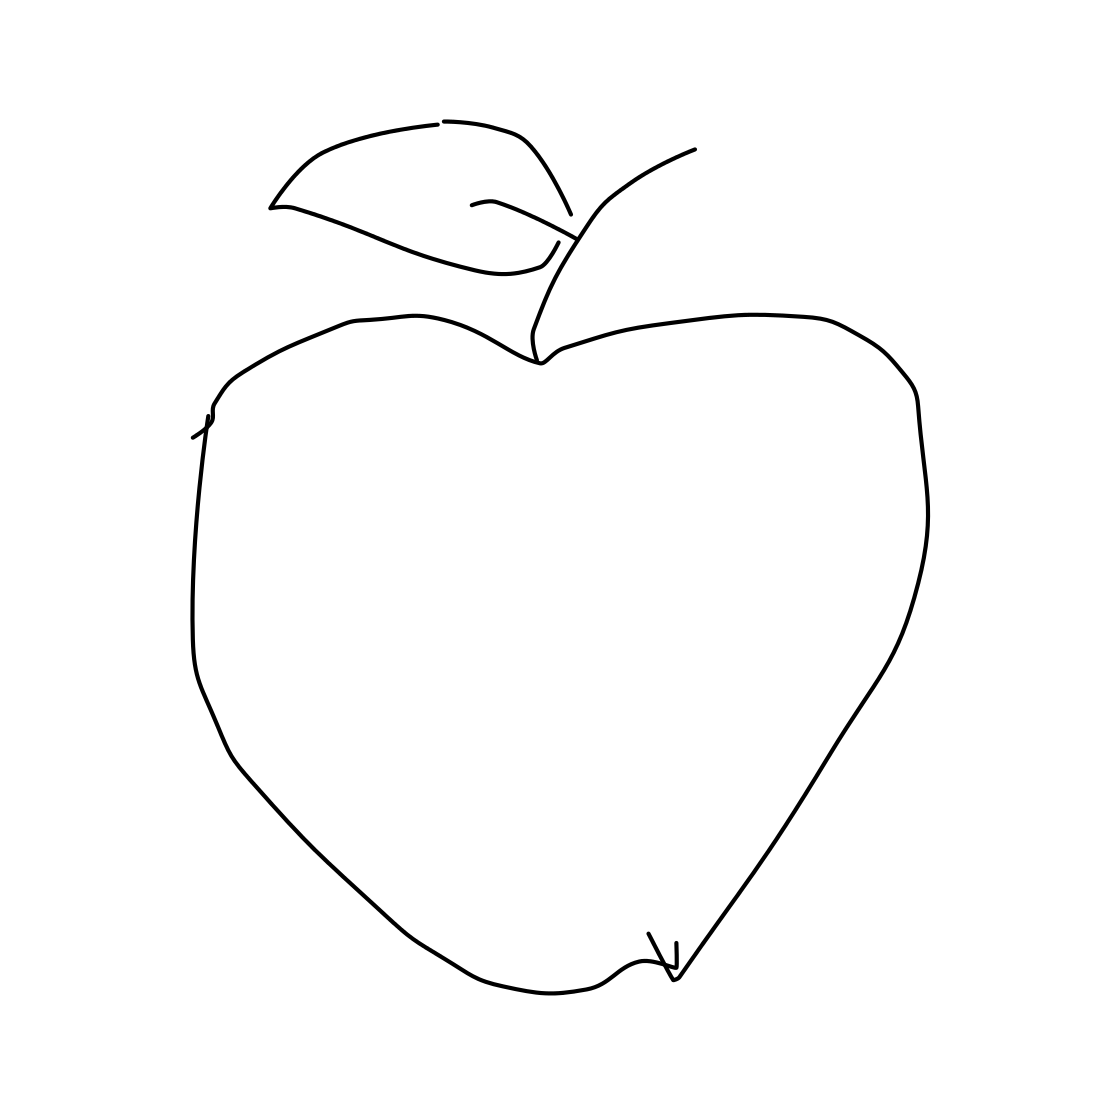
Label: apple